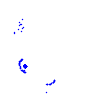
Particle: kaon